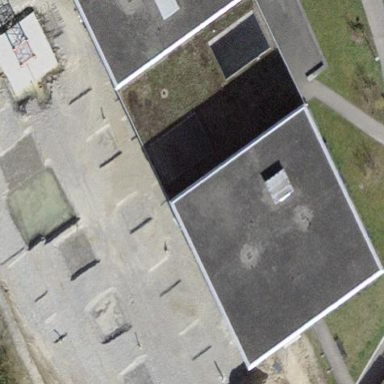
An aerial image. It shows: View of roof of building.